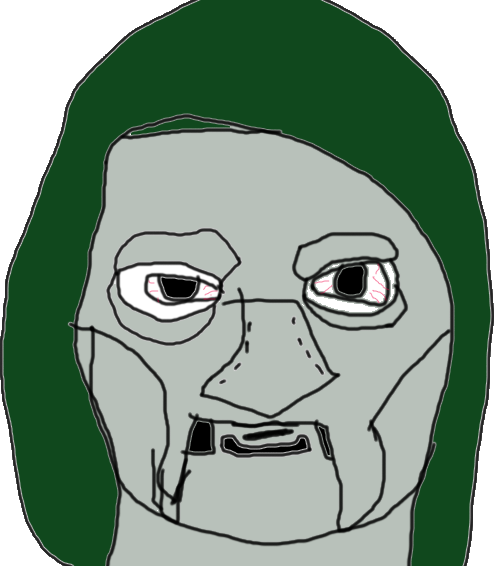
Label: 5_Coomer